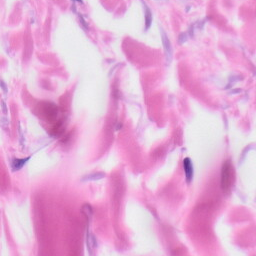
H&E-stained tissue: Skin